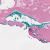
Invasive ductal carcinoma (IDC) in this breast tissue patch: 0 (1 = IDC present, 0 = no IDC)